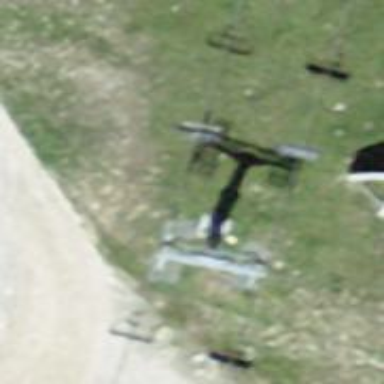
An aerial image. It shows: Pylon for aerialway.